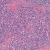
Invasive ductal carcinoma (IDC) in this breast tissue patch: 1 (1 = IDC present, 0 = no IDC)